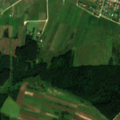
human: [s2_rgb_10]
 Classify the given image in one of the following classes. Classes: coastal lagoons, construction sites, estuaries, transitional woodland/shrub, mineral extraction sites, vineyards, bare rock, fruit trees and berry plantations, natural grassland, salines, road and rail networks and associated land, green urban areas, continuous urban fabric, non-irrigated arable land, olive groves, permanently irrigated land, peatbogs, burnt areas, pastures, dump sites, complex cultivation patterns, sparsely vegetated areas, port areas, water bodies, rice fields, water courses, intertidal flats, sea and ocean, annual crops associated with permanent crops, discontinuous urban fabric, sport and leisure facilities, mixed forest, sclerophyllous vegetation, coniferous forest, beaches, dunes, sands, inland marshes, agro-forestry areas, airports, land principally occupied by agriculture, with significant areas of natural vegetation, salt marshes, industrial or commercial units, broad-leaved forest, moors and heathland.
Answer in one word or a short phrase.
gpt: discontinuous urban fabric, pastures, complex cultivation patterns, coniferous forest, mixed forest, transitional woodland/shrub